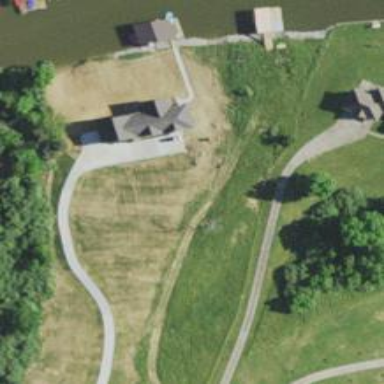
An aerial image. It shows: Driveway.